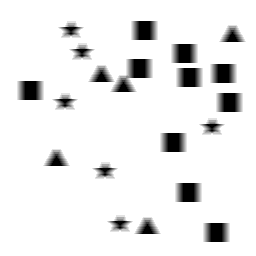
Squares: 10
Triangles: 5
Stars: 6
Total shapes: 21